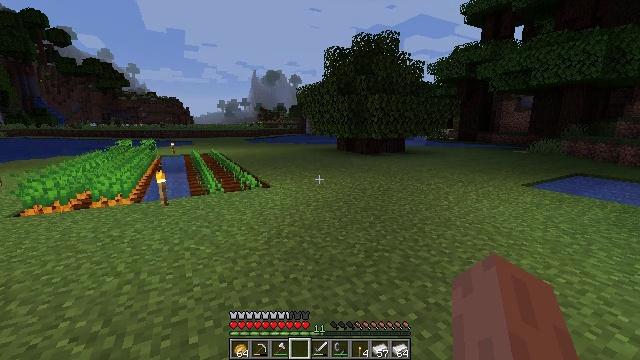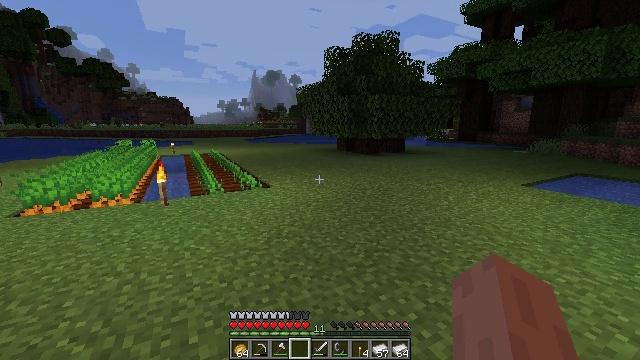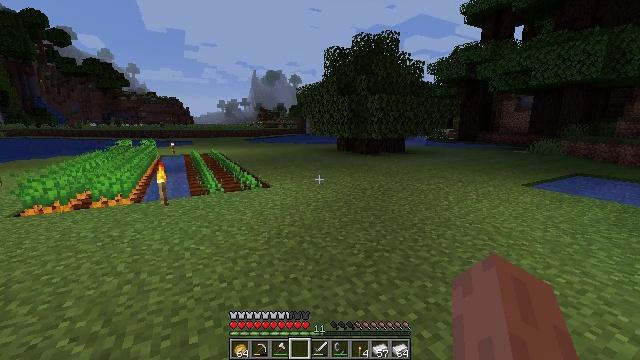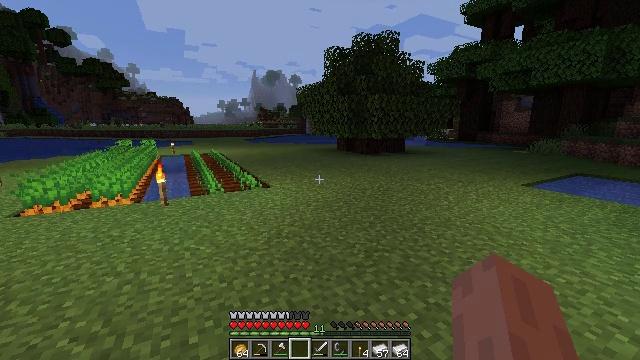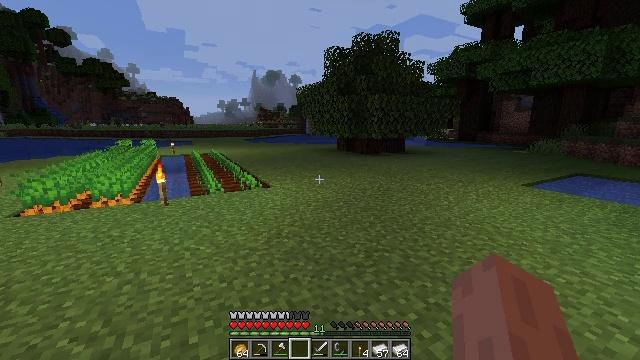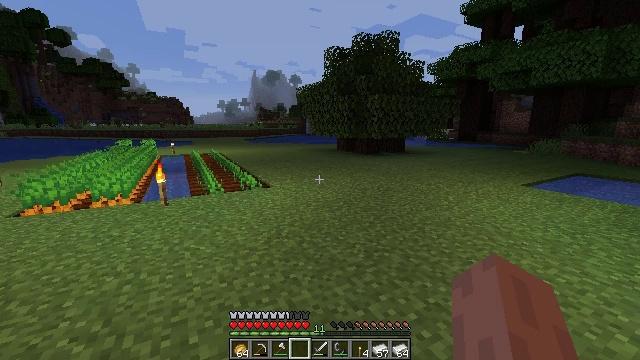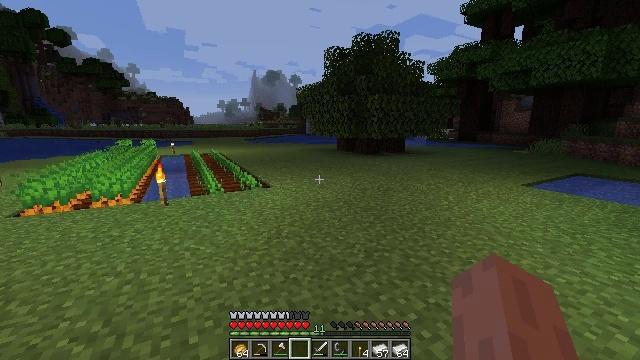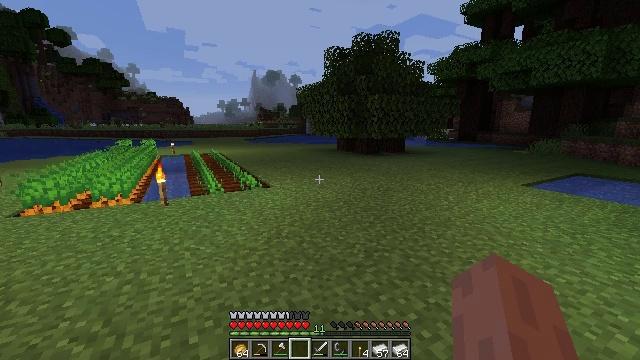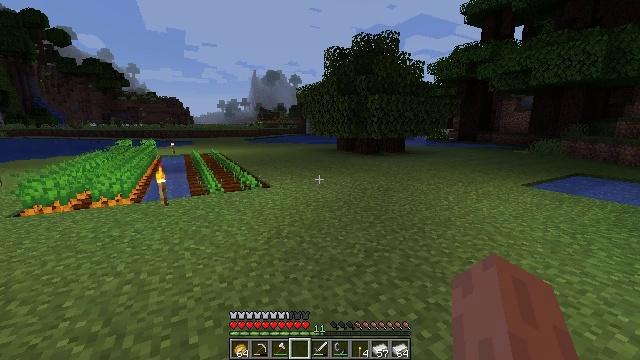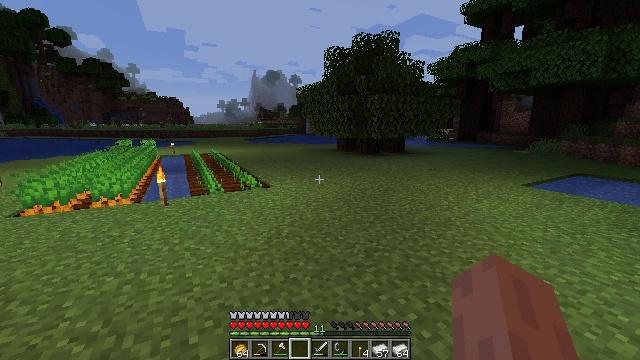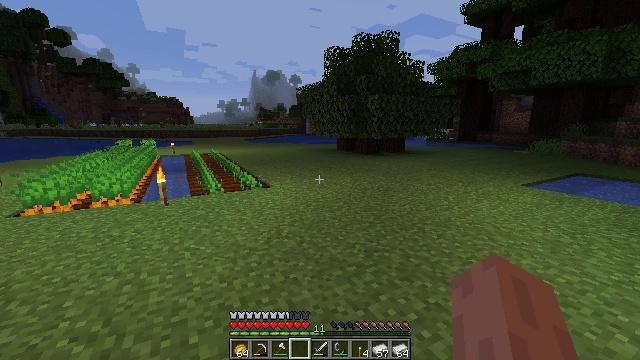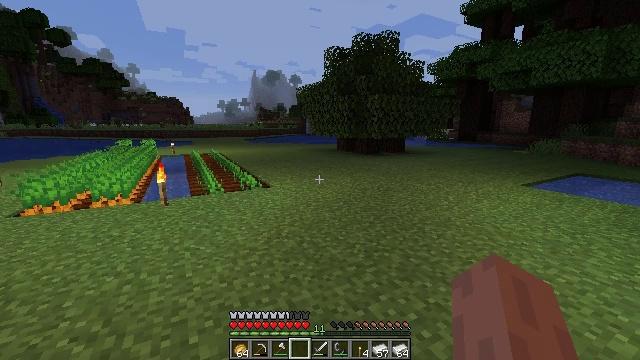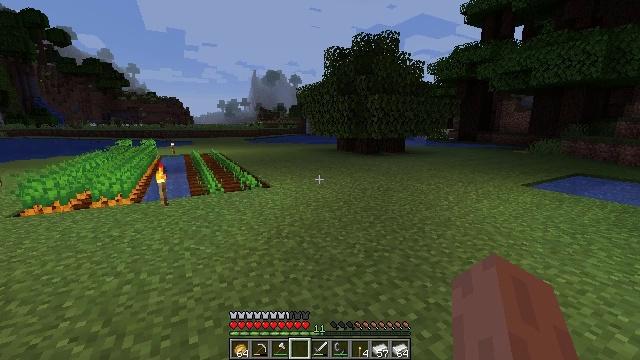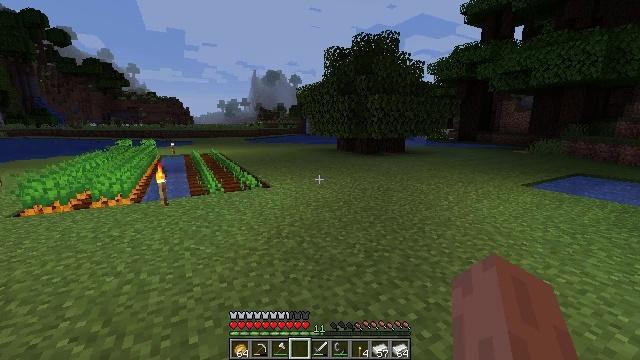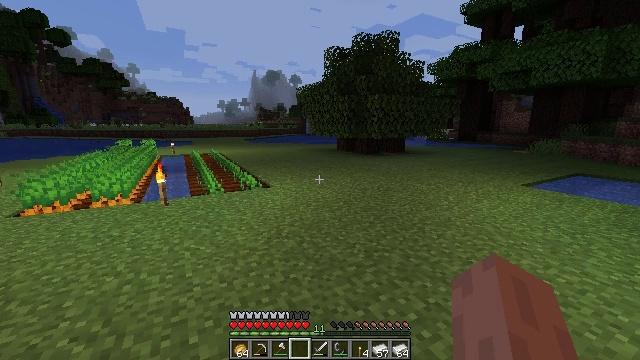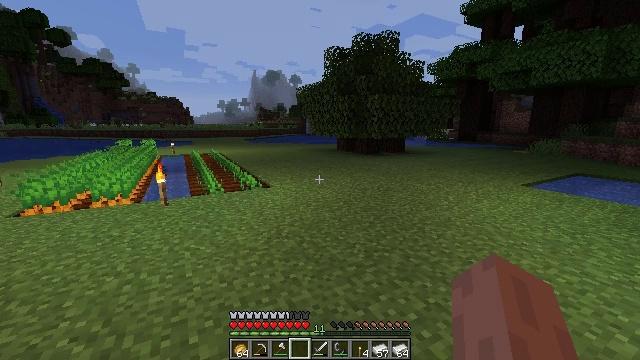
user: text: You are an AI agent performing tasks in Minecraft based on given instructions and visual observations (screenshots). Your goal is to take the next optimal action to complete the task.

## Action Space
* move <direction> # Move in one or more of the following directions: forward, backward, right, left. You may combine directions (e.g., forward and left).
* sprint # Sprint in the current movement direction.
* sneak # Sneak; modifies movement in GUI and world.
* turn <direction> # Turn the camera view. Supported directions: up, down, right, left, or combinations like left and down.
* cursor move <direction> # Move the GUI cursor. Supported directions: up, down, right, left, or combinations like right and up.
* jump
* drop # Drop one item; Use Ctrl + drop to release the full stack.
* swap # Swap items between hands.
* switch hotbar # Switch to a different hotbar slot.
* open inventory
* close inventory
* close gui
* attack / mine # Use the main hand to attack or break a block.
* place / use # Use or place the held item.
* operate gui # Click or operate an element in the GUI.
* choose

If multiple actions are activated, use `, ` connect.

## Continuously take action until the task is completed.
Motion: motion action
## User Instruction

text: Attack the ground to gather dirt.
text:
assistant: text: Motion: no_op
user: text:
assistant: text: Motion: no_op
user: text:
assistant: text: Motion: no_op
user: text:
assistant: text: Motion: no_op
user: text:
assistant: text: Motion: no_op
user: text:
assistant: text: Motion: no_op
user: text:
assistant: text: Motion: no_op
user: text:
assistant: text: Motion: no_op
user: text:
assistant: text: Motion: no_op
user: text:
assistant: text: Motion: no_op
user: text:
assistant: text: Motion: no_op
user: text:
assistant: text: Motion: no_op
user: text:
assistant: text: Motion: no_op
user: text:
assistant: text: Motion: no_op
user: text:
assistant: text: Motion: no_op
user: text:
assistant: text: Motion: no_op
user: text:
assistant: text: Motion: no_op
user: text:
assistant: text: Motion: no_op
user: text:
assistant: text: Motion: no_op
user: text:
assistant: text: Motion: no_op
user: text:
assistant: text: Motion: no_op
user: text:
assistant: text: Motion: no_op
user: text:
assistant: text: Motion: no_op
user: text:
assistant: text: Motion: no_op
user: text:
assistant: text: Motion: no_op
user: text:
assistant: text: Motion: no_op
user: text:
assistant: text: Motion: no_op
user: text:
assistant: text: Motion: no_op
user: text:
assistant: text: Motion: no_op
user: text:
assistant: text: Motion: no_op